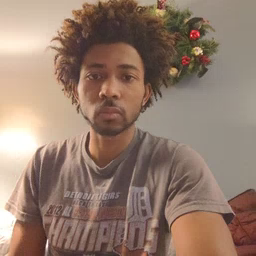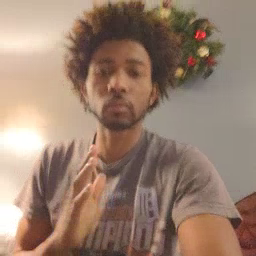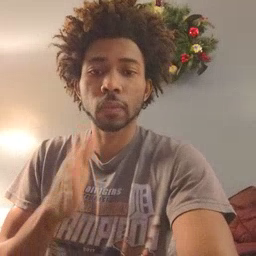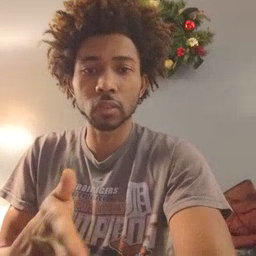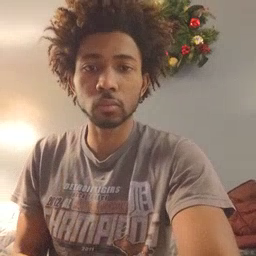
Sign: after